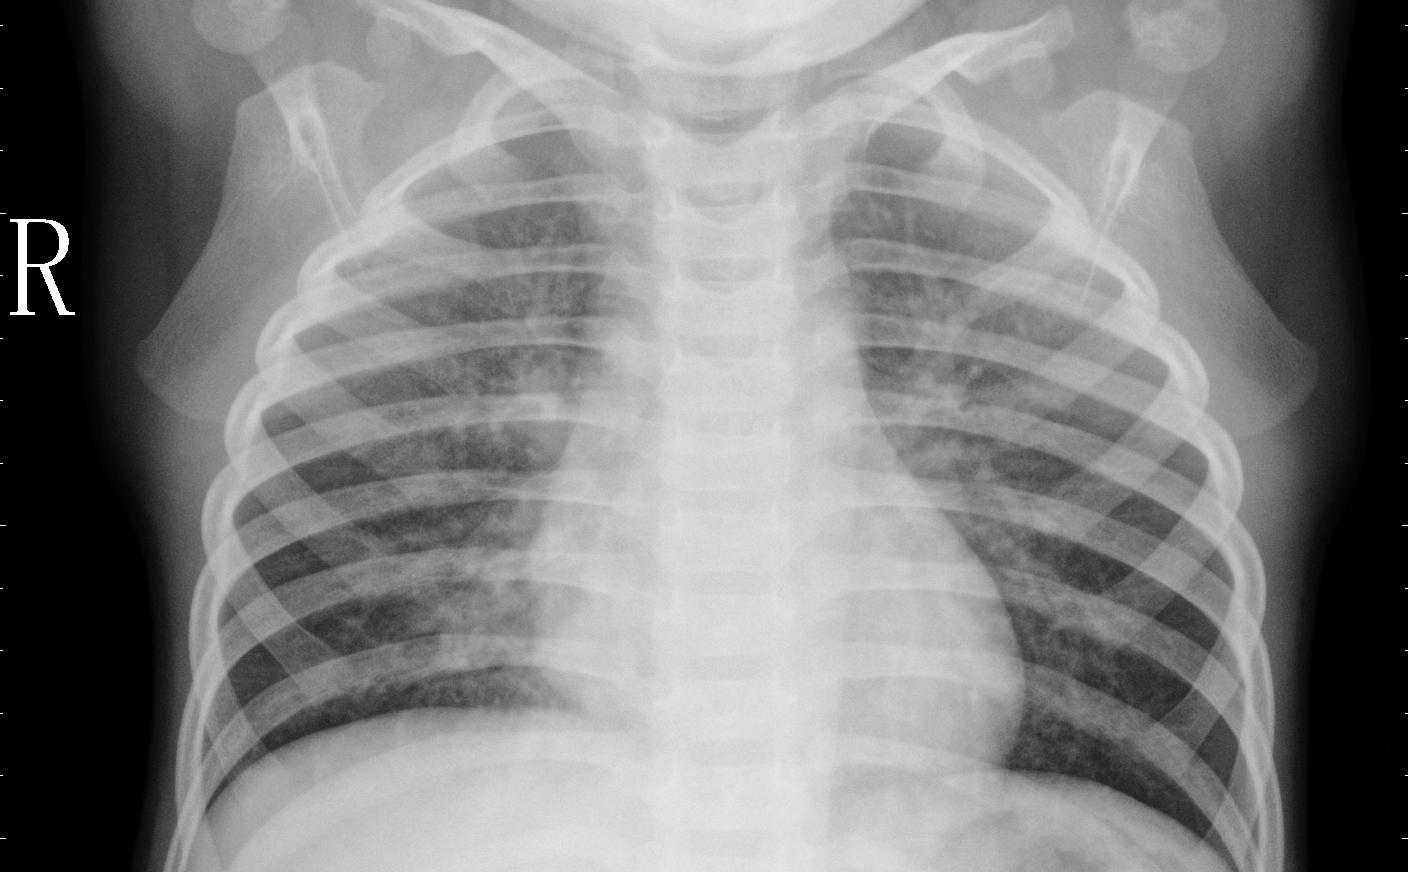
Diagnosis: PNEUMONIA